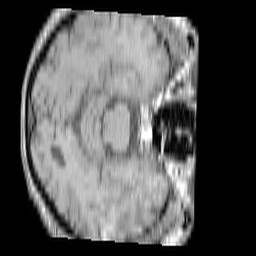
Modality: T1w
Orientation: axial
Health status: ill
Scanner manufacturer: philips
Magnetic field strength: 3 T
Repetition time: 0.3787 s
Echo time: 0.002908 s